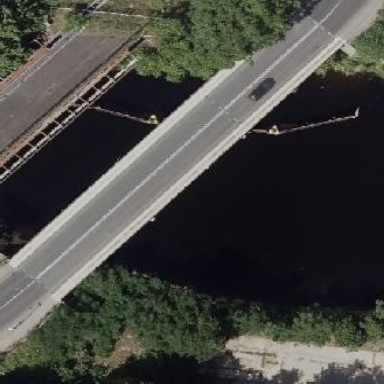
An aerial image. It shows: Bridge with beam structure.